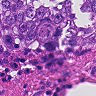
Metastatic tissue present: yes